Aerial crown-view tile of a tropical tree (Barro Colorado Island, Panama), acquired 20241112:
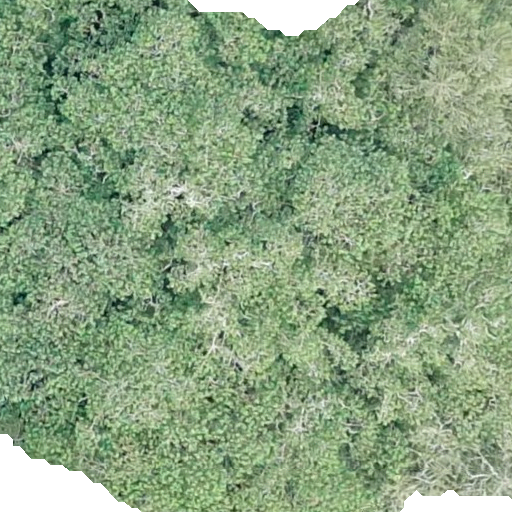
Species: Hura crepitans
GBIF accepted scientific name: Hura crepitans
Crown area: 545.208 m²